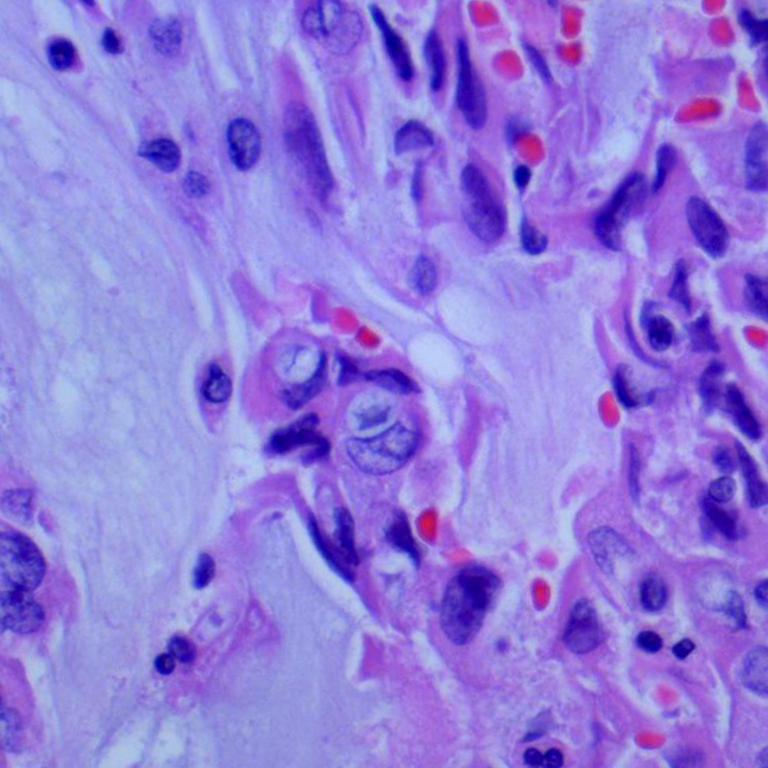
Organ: lung
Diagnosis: adenocarcinomas